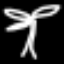
Label: palm tree